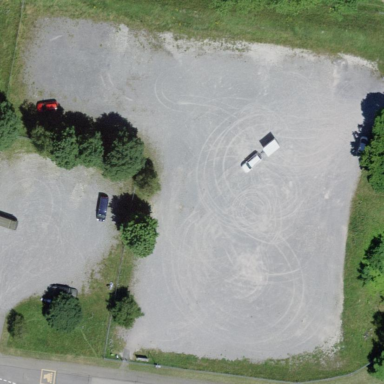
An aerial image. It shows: Parking area with surface.